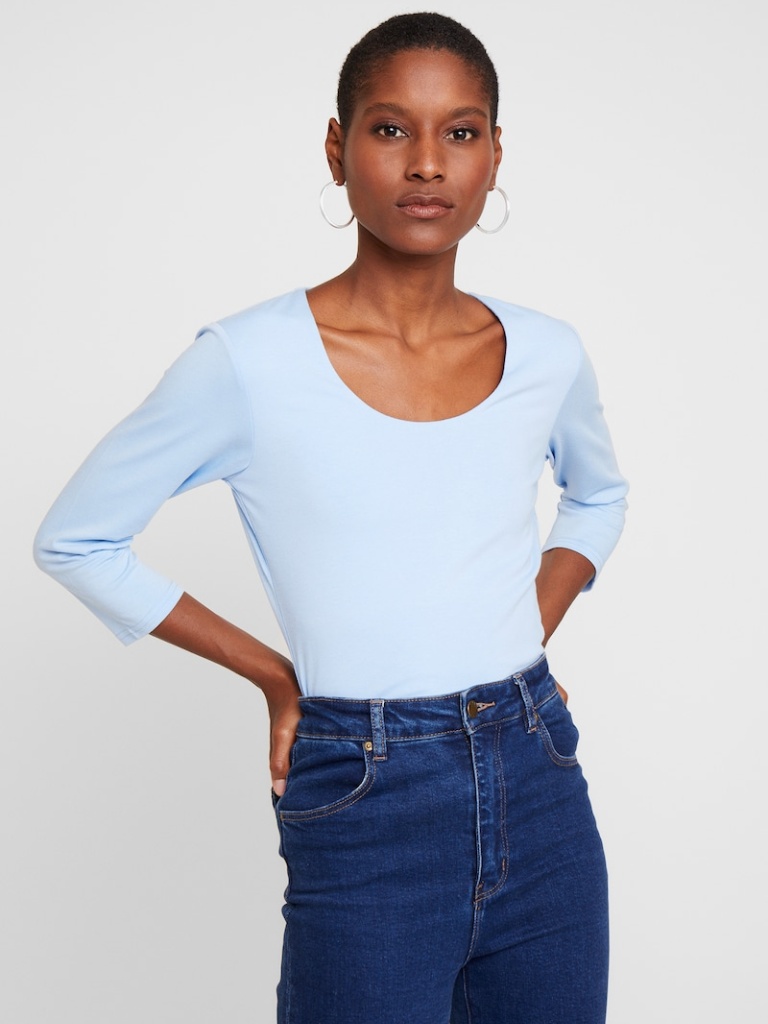
cotton tight a long-sleeved with rolled-up sleeves hip length Fully Tucked in scoop t-shirt